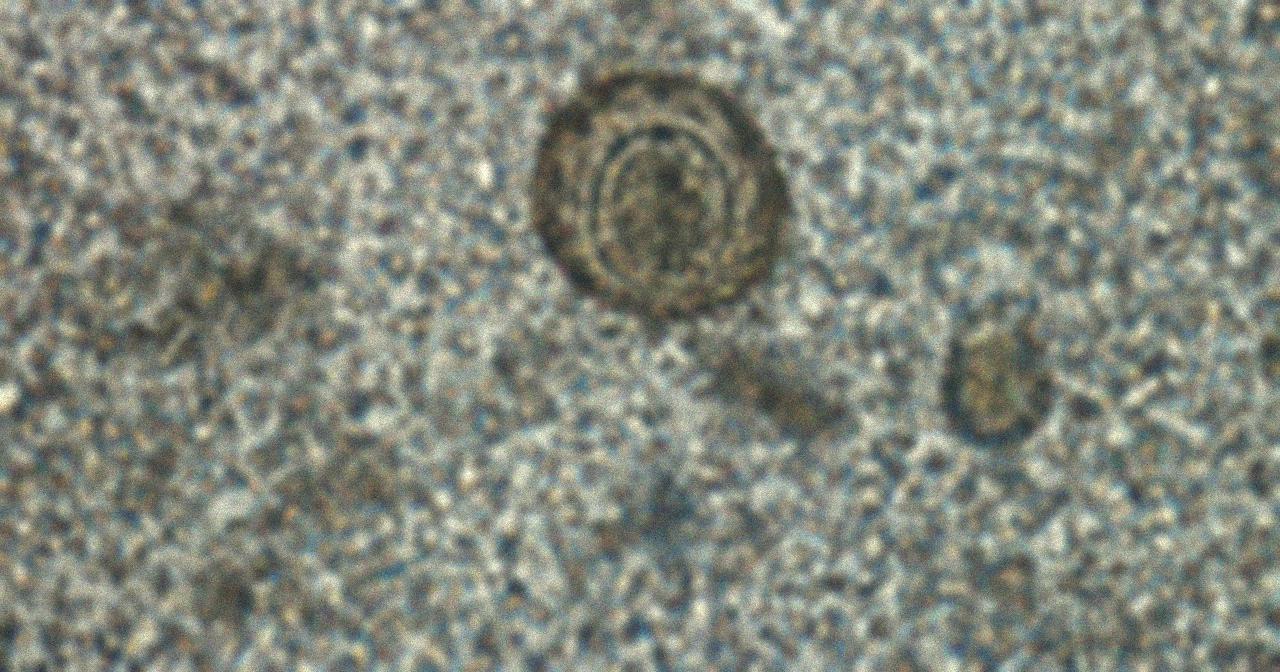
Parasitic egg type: Hymenolepis diminuta